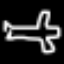
Label: airplane